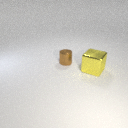
large yellow metal cube in front of small brown metal cylinder